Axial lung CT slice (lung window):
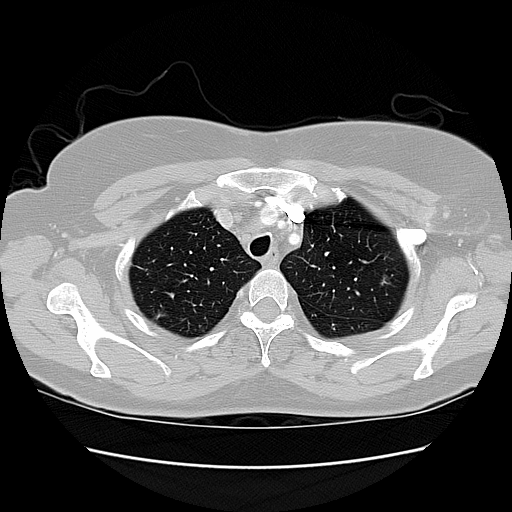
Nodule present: yes
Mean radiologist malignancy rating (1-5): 3